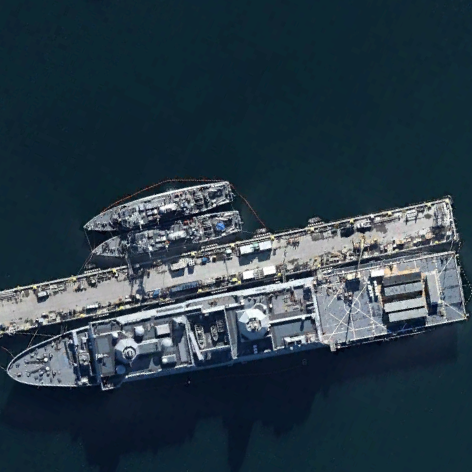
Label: combat